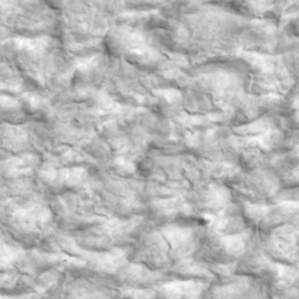
Label: non_frost